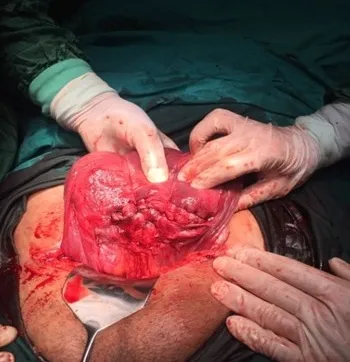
B-lynch sutures were performed for atony hemorrhage after detorsion.
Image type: medical_photograph (other_medical_photograph)